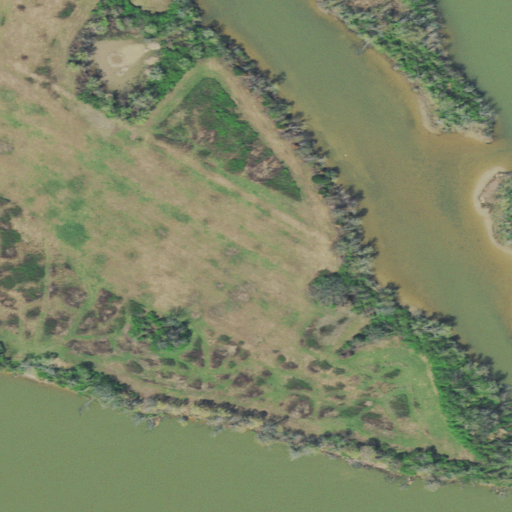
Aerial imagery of island in Tennessee named Long Island containing pasture, open water, grassland, and herbaceous wetlands